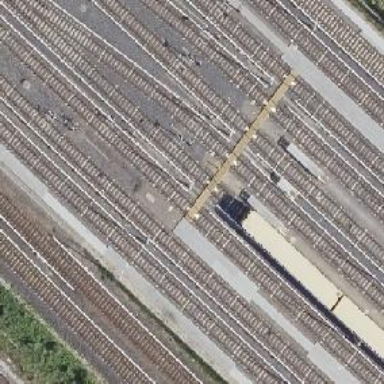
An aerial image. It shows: Railway signal.